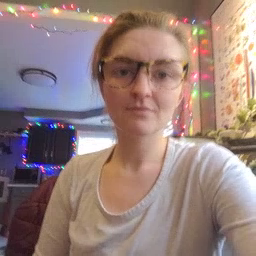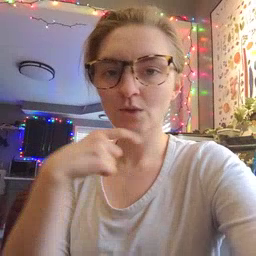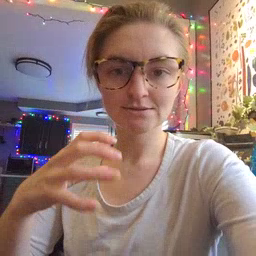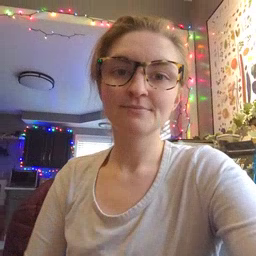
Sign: dryer